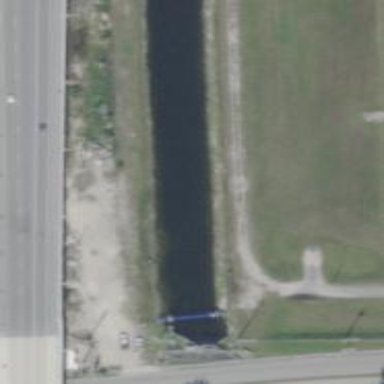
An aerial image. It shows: Canal.